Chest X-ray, AP view. Patient: 27 years old, sex M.
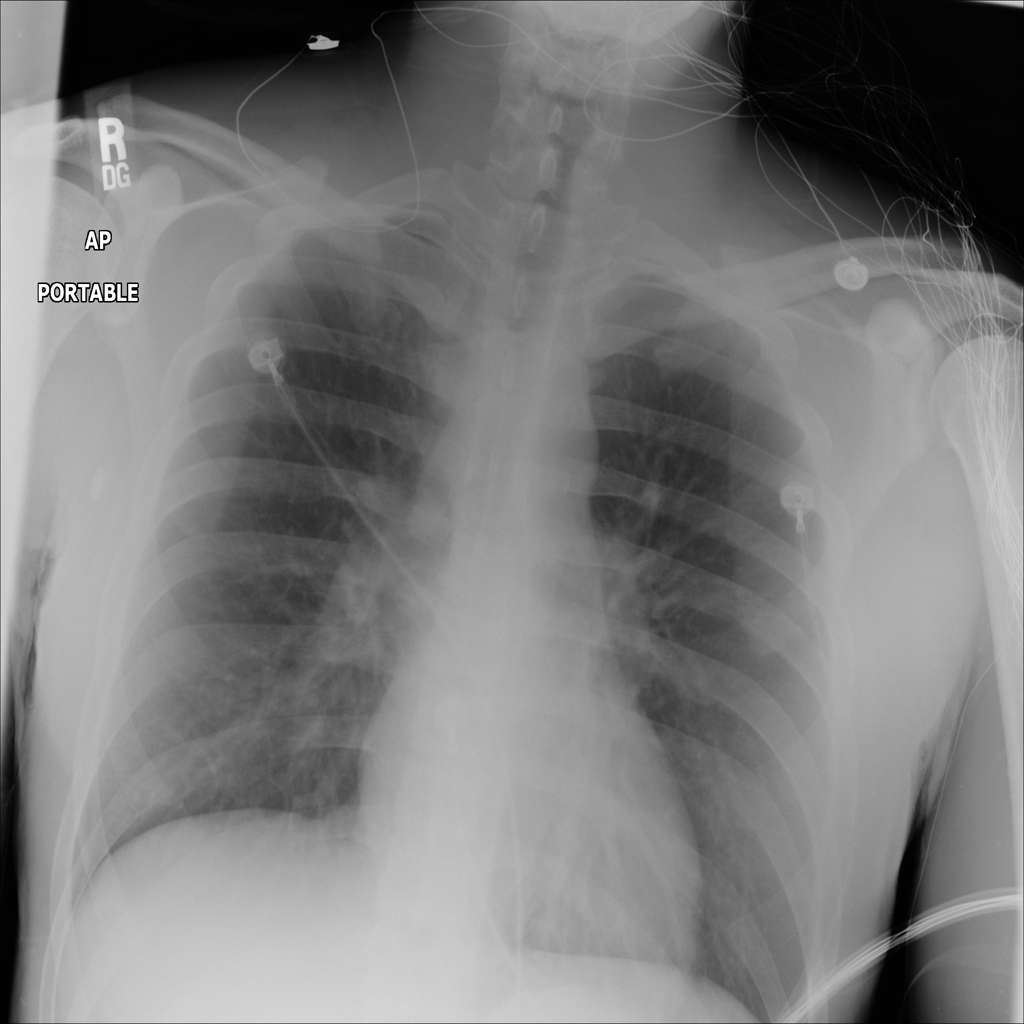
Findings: No Finding